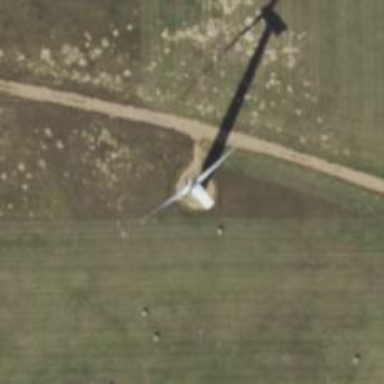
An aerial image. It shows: Wind turbine generator that utilizes wind as its source for generating electricity. It is of the horizontal axis type.